Aerial crown-view tile of a tropical tree (Barro Colorado Island, Panama), acquired 20250915:
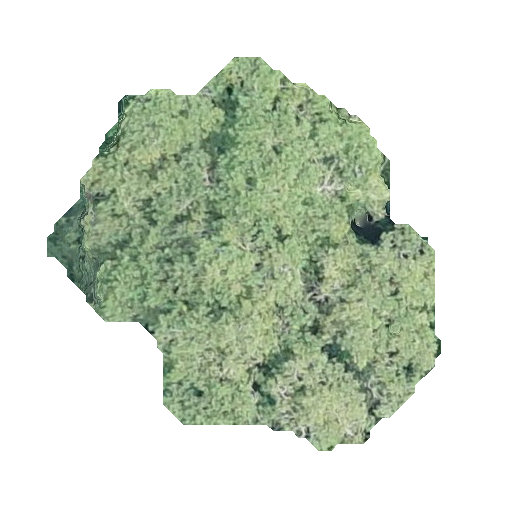
Species: Calophyllum longifolium
GBIF accepted scientific name: Calophyllum longifolium
Crown area: 145.908 m²